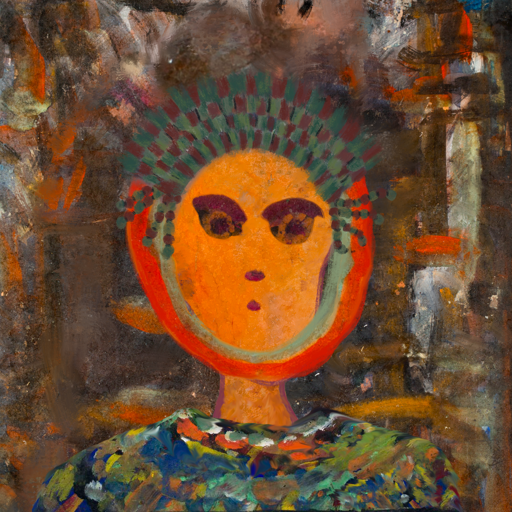
Background: GypsyQueen, Head And Neck Front: Hypocrite, Face Front: Doll, Bust: An_Impression, Hair Front: Sisters, Head Accessory: After_Raid_Crown, Second Necklace: Blank, Necklace: Blank, Baby: Blank